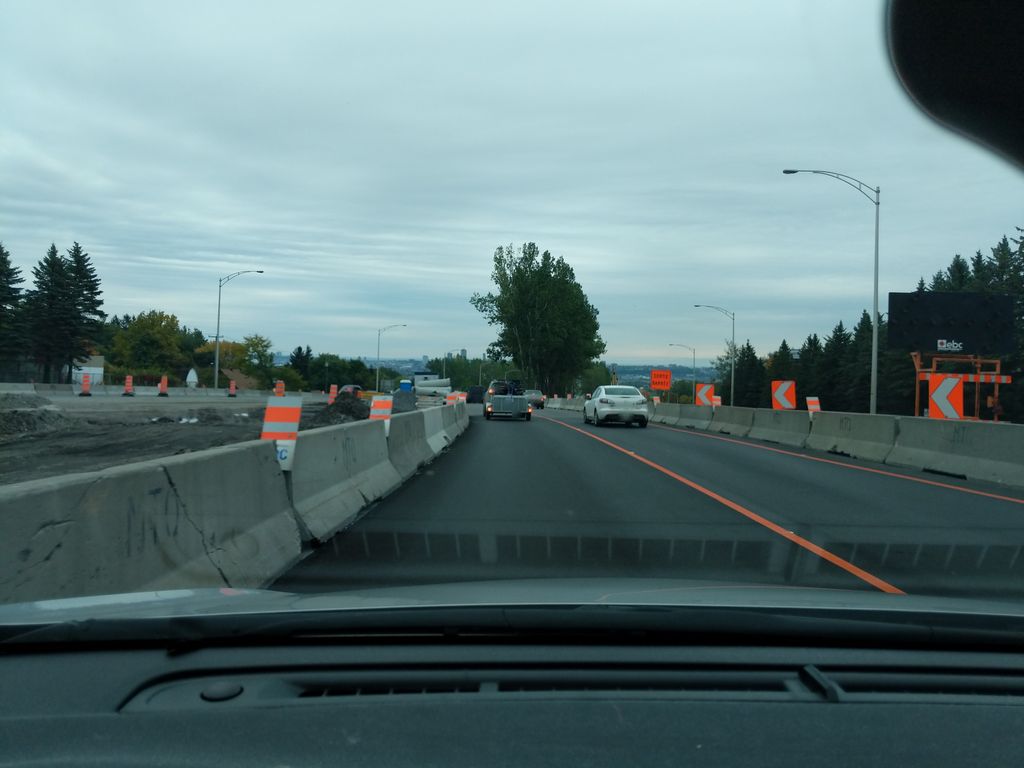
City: quebec_city